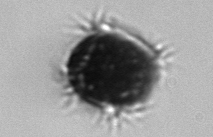
Label: Mesodinium